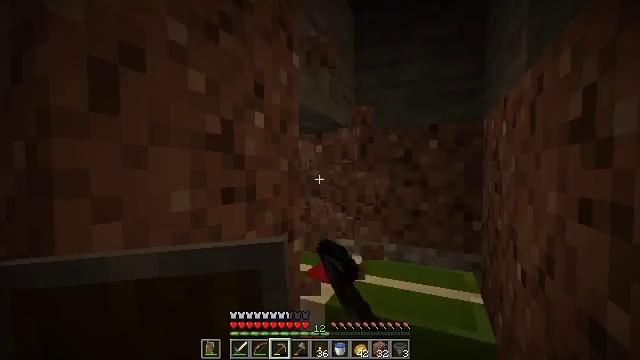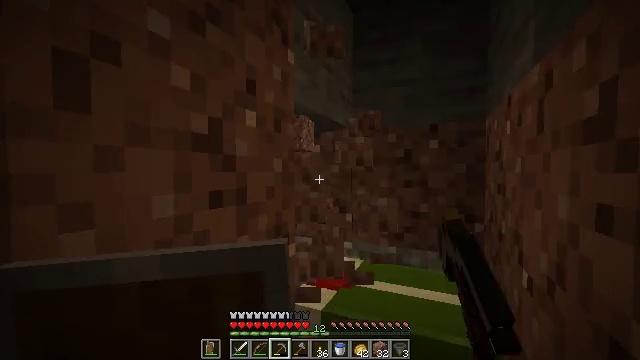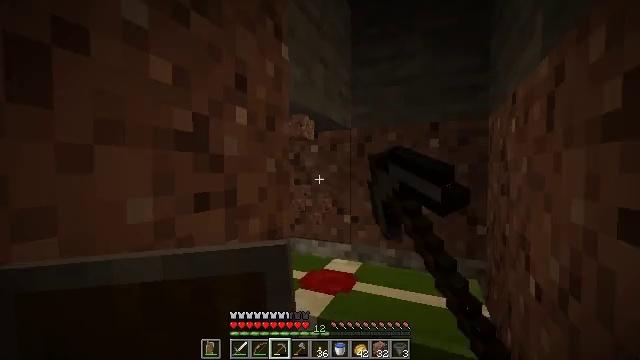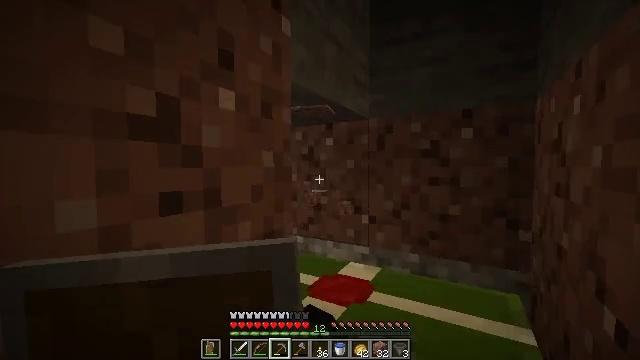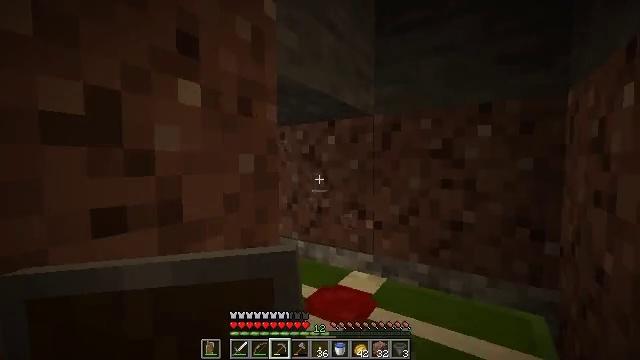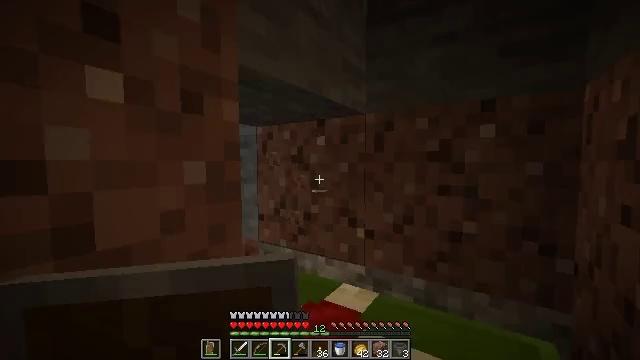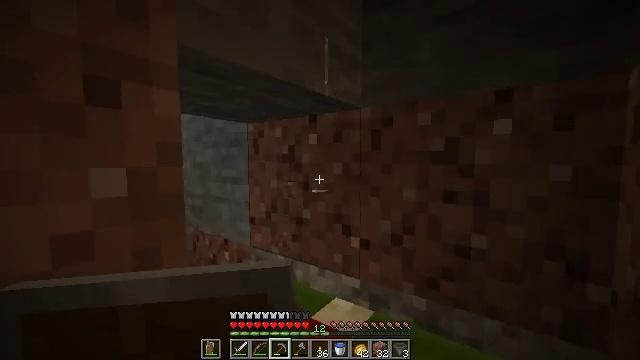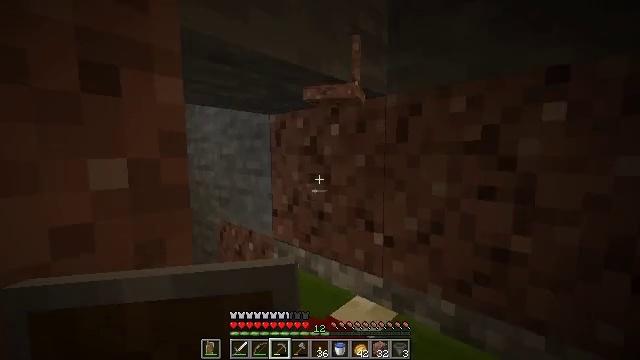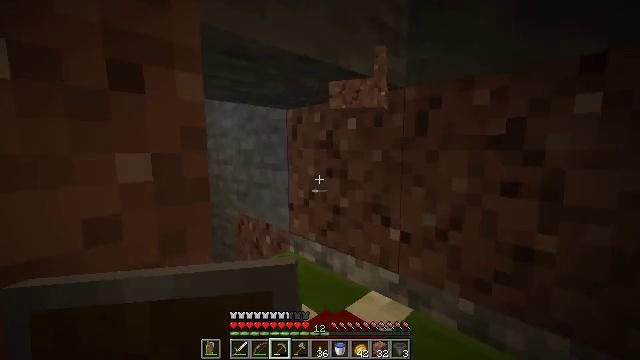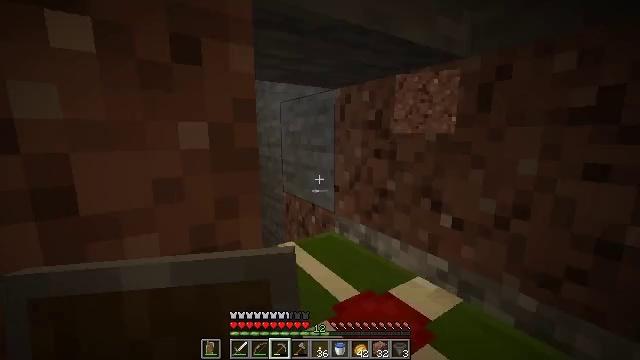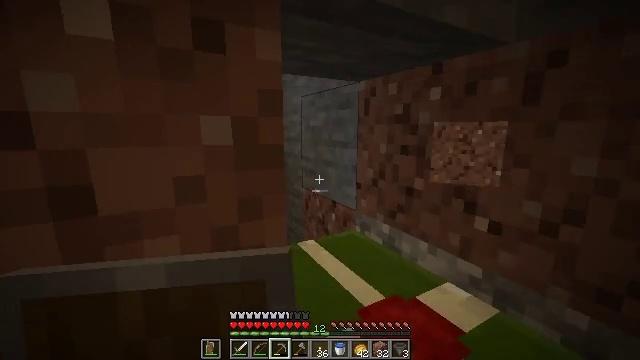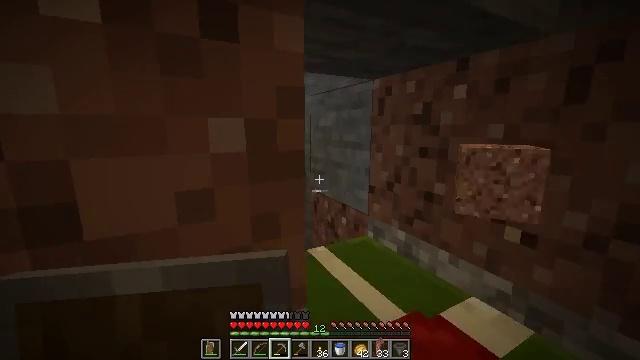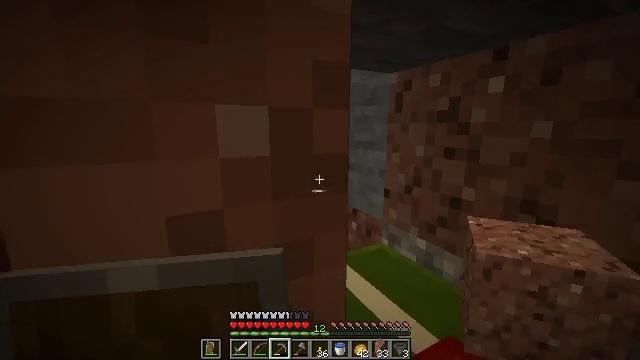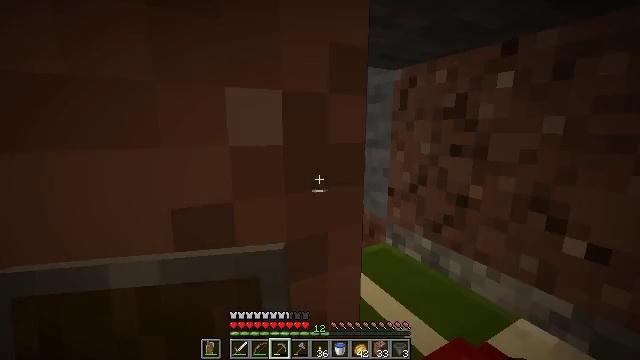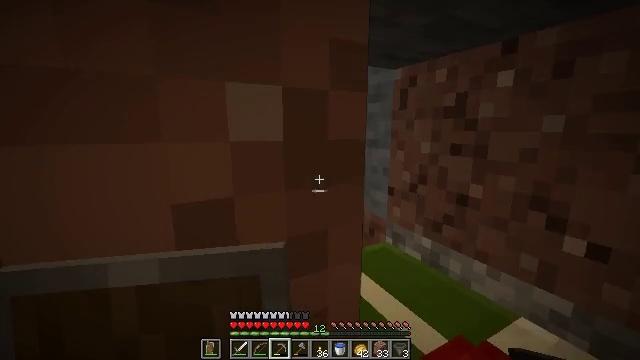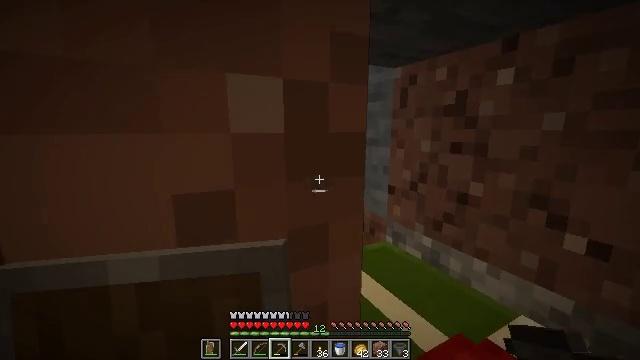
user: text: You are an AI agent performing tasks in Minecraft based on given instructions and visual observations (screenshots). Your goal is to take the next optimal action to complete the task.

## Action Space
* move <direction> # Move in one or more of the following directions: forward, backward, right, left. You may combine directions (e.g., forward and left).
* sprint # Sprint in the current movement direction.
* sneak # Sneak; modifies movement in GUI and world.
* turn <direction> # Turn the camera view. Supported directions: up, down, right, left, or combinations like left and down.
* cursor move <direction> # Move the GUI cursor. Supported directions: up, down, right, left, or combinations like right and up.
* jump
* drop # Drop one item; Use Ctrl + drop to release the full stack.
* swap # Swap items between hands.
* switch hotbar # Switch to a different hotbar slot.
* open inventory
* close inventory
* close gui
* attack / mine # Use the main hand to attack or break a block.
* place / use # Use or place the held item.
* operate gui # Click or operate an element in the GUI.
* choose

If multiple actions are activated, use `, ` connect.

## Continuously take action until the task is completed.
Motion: motion action
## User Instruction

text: Mine the wall torch to remove it.
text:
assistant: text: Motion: move forward and move right, attack / mine
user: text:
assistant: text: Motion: move forward and move right, attack / mine
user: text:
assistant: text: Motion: move forward and move right, turn left
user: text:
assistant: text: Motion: move forward and move right, turn left
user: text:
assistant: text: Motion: move forward and move right
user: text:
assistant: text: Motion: move forward and move right, turn left
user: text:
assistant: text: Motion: move forward and move right, turn left and down
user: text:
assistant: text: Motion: move forward and move right, turn left and down
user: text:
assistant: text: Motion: move forward and move right, turn left and down
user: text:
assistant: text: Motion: move forward, turn left and down
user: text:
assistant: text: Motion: move forward, turn left
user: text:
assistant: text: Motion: move forward
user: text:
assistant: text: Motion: no_op
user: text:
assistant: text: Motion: no_op
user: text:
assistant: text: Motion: no_op
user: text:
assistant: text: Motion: no_op
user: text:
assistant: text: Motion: no_op
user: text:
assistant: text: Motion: move back, turn right and down
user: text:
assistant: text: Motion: move back, turn right and down
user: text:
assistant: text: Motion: move back
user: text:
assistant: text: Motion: move back and move right
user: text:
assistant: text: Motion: move back and move right
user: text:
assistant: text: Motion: move back and move right, turn right and down
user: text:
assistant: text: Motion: move back and move left, turn right
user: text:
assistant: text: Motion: move back and move left, turn right
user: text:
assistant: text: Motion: move back and move left
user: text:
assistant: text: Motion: move back and move left, turn right and up
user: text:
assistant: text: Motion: turn right and up
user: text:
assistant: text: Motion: turn right
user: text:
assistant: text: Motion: open inventory